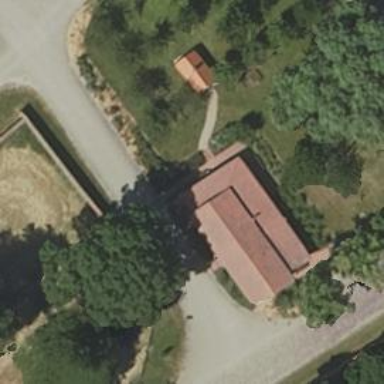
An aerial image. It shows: Office building with gabled roof.